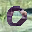
Label: 0